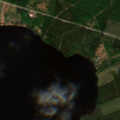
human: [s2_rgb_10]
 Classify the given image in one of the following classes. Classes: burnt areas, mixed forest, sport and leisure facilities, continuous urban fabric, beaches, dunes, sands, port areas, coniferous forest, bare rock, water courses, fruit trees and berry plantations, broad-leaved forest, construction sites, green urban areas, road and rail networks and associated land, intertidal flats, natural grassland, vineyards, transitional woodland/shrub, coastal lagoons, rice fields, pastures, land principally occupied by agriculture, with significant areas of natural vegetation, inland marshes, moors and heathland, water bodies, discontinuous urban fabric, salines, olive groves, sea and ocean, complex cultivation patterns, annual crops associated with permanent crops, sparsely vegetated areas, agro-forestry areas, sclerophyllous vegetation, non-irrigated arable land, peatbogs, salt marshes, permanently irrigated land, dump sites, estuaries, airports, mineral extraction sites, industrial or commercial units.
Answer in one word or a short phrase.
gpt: land principally occupied by agriculture, with significant areas of natural vegetation, mixed forest, water bodies